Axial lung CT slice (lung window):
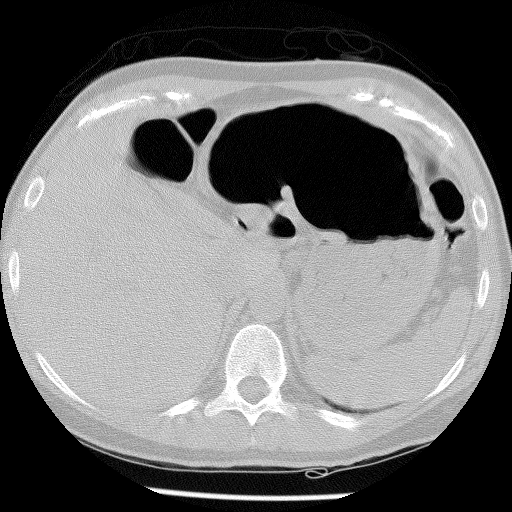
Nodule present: no